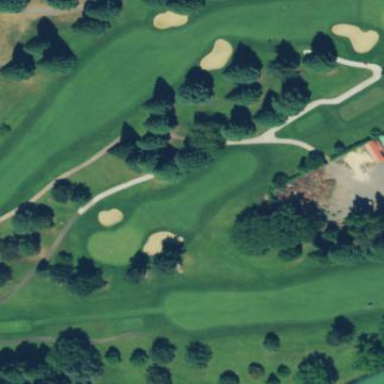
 known as the fairway. The grass is neatly mown."